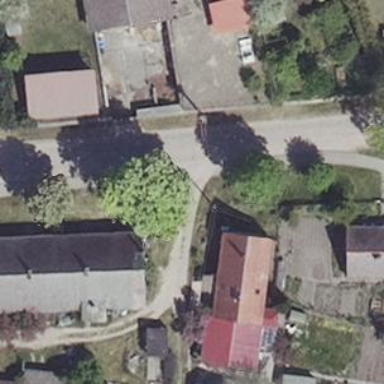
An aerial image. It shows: Residential road.